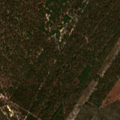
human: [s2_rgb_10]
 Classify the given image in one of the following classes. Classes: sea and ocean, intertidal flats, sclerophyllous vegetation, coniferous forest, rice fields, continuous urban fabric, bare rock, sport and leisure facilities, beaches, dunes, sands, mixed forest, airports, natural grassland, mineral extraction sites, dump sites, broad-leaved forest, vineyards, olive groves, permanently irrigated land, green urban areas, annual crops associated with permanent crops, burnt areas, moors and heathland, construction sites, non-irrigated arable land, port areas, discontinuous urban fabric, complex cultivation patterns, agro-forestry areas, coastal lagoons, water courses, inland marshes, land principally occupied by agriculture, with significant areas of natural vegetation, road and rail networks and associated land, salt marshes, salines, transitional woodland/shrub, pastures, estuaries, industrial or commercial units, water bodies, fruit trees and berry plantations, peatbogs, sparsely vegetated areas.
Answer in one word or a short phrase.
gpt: broad-leaved forest, coniferous forest, transitional woodland/shrub